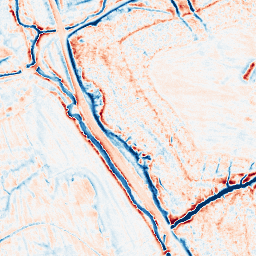
Category: edge_preserving
Decomposition family: anisotropic_diffusion
Decomposition parameters: iterations: 20
kappa: 10
gamma: 0.2
Upsampling method: bspline
Upsampling parameters: scale: 4
Upsampling scale: 4